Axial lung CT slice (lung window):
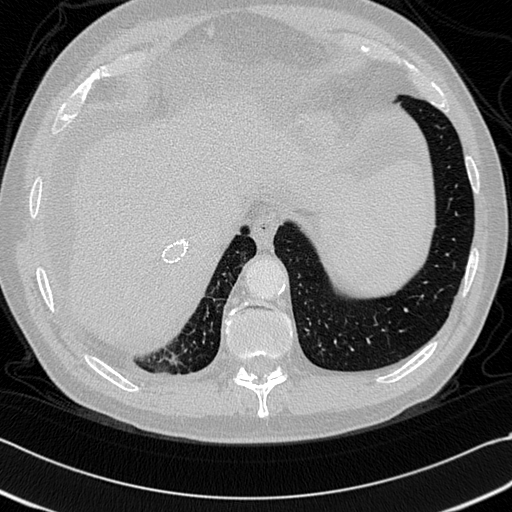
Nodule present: no